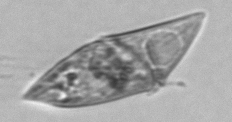
Label: Gyrodinium